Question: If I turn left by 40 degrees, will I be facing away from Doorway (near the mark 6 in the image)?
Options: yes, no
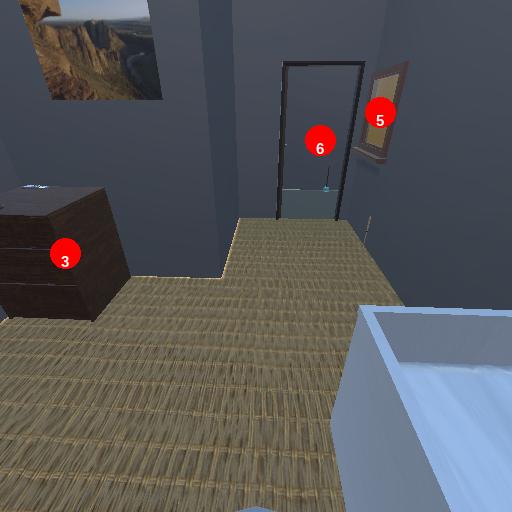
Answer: yes